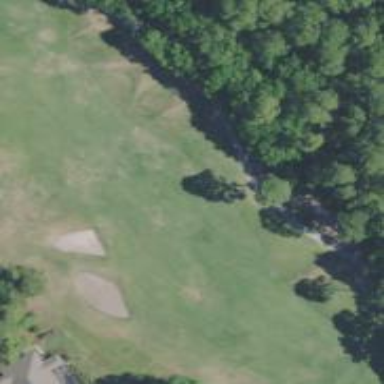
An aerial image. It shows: Golf hole.